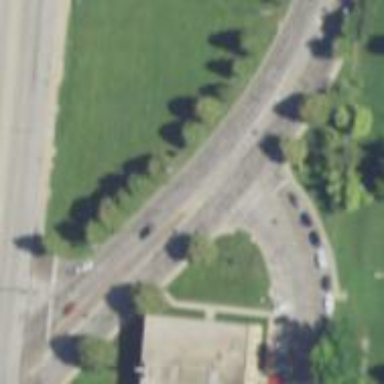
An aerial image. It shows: Road with dash markings.